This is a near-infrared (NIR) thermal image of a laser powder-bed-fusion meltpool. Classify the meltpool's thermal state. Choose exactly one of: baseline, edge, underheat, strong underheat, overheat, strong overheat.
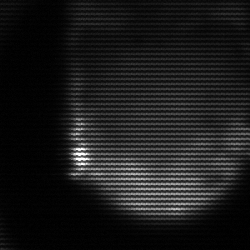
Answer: edge